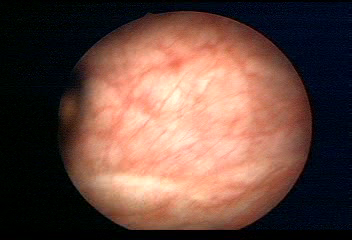
Modality: WLC
Class: Normal mucosa
Bladder cancer association: No